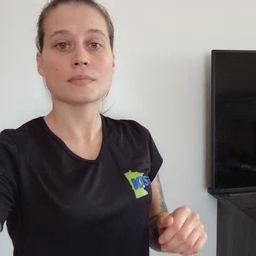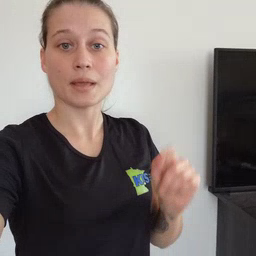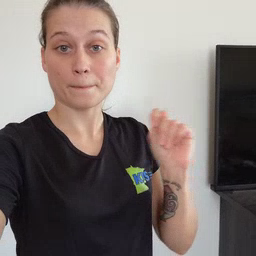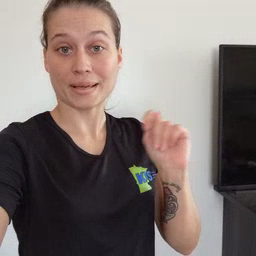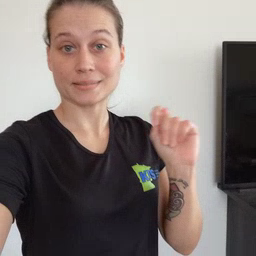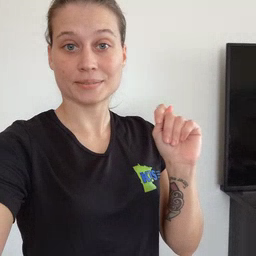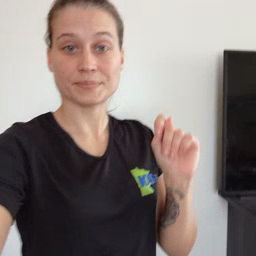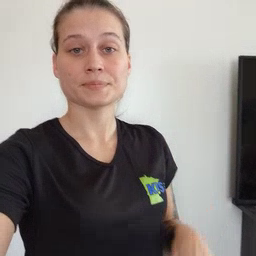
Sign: potty